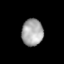
Tissue: lung
Cell type: T cells
Senescence score: 0.1981
Nuclear area (px): 564
Mean DAPI intensity: 166.438